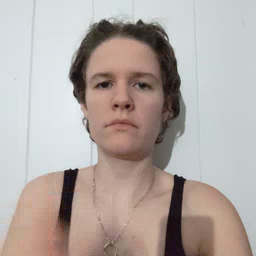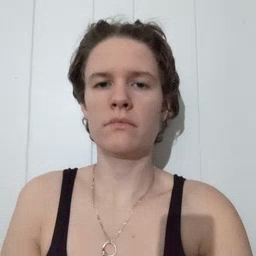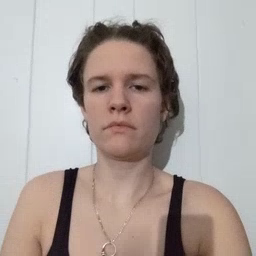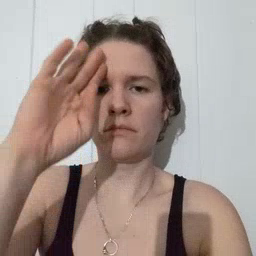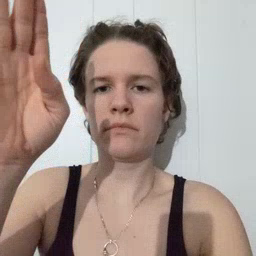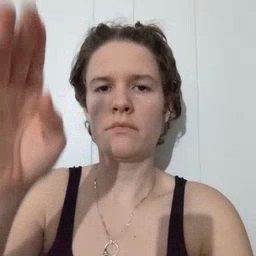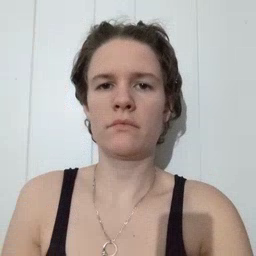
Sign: hello